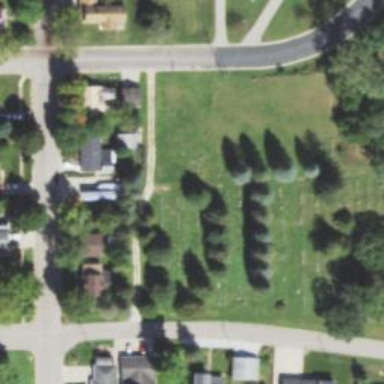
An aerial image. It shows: Track leading to cemetery.